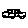
Label: car